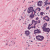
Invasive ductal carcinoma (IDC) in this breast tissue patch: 0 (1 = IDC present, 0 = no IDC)